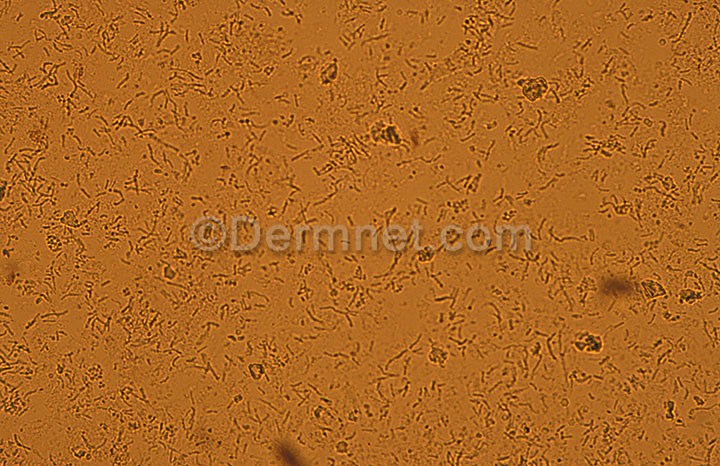
Disease: Tinea Ringworm Candidiasis and other Fungal Infections